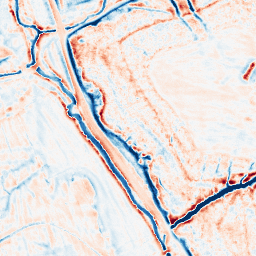
Category: edge_preserving
Decomposition family: bilateral
Decomposition parameters: d: 15
sigma_color: 150
sigma_space: 50
Upsampling method: regularized
Upsampling parameters: scale: 4
lambda_reg: 0.001
Upsampling scale: 4